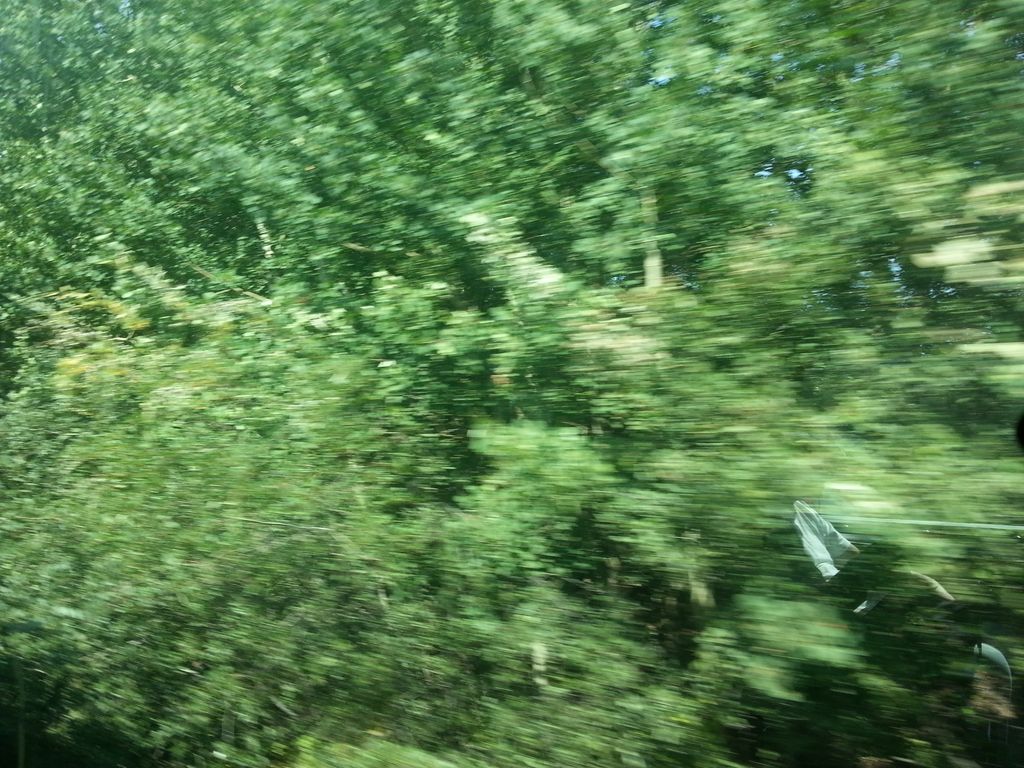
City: edmonton